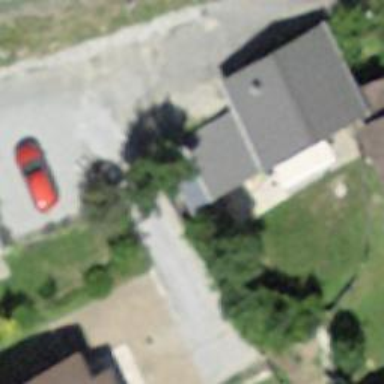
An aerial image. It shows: Simple and straightforward house.